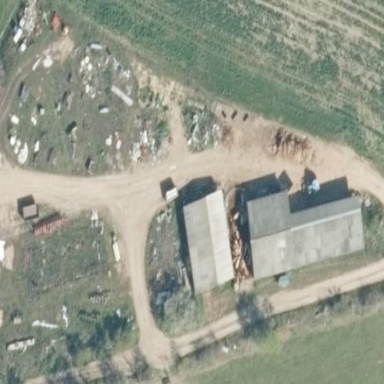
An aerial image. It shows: Farmyard area.